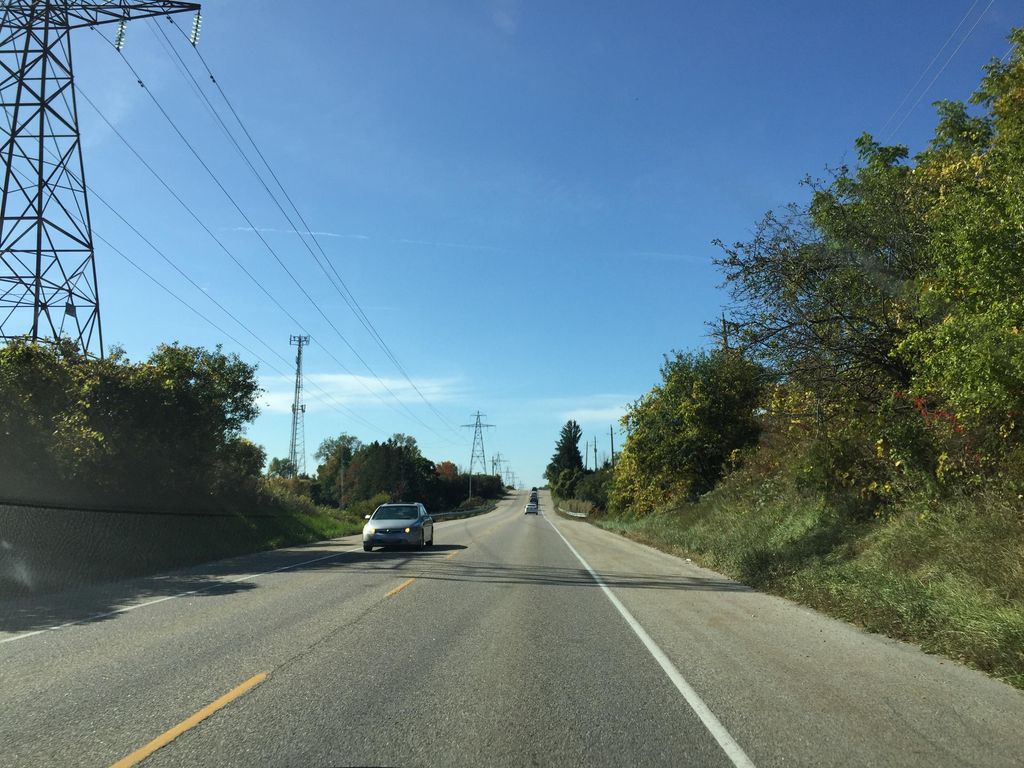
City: kitchener-waterloo